Question: Can anyone please tell me why i have the grey icon when i push my files to github ? In side the app directory, there should be models, views , and controllers but in the remote GitHub I can't click in.

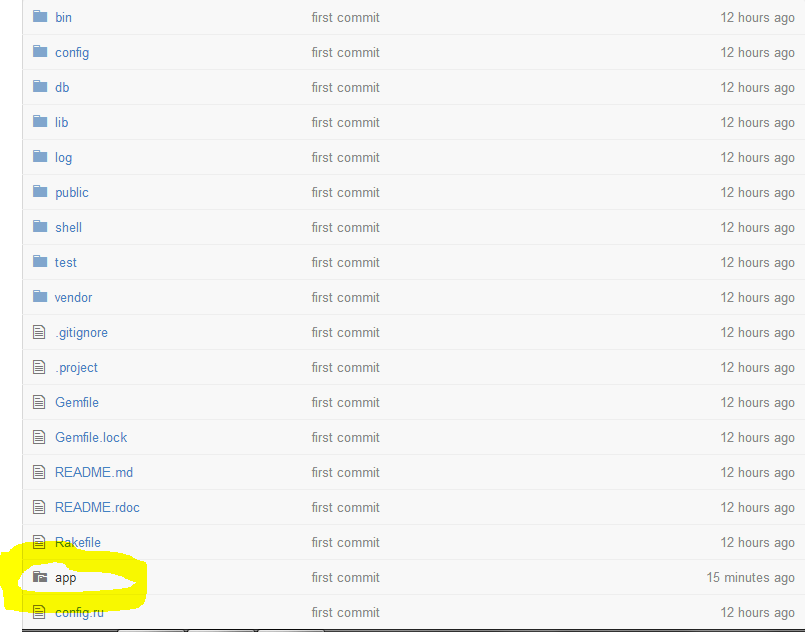
Answer: It looks like you created a submodule, pointing to an unreachable remote location.
See <URL>. That icon, when green, will point to the sub module. I'm assuming it's greyed out in your case because the sub module was incorrectly configured.
Given that '.gitmodules' is not present, it must have been deleted, leaving a sub module without a remote information.
If go into 'app' and type 'git remote -v' you will see where this module is pointing too. This place is currently unreachable.
In a similar scenario, I added a submodule and deleted '.gitmodules'. The result on GitHub looks like this: